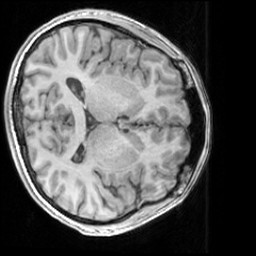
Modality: T1w
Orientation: axial
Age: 19
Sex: male
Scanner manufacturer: siemens
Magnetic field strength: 3 T
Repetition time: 1.63 s
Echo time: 0.00311 s